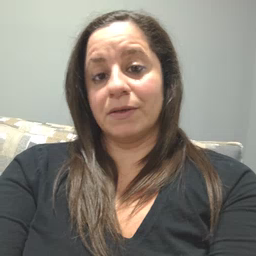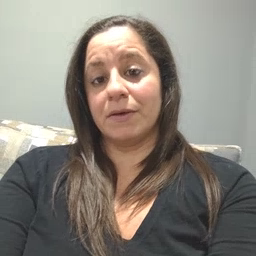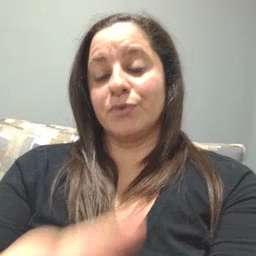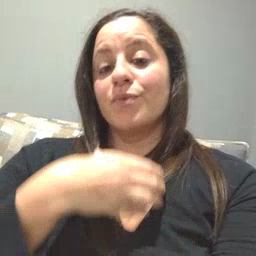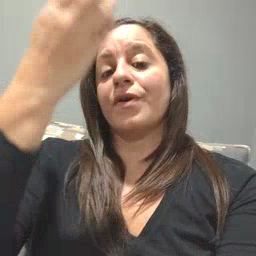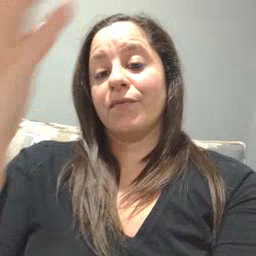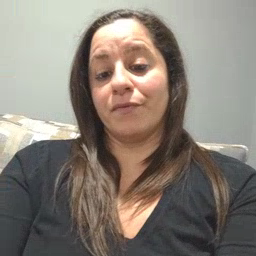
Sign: giraffe